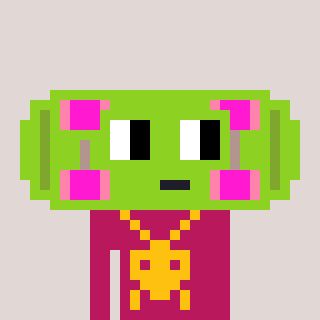
a pixel art character with square light green glasses, a skateboard-shaped head and a darkpink-colored body on a warm background